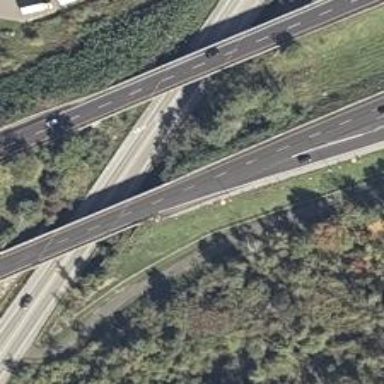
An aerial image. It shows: Motorway junction.